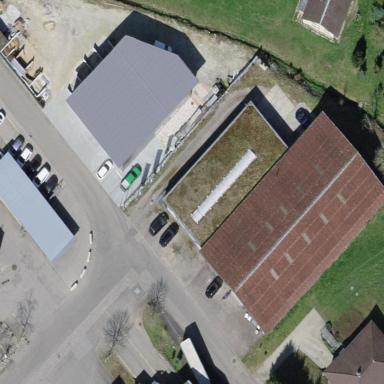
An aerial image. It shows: Industrial building.